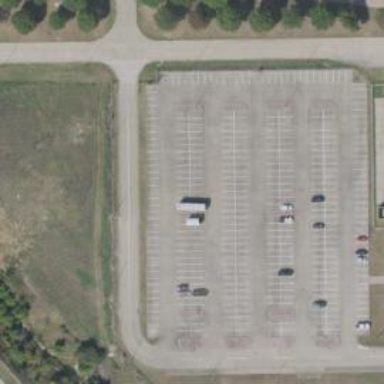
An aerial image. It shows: Road serving as parking aisle.